Question: I'm trying to transpose table, but I get message that type of column conflicts with other.
This is solution
'''
WITH CTE_Unpivoted as
( select ID, Fields, QuantityValue
from Bikes2 as s
UNPIVOT
(QuantityValue for Fields IN(ProductName, Country, Quantity)
)AS u
)
SELECT Fields, [1],[2],[3],[4],[5],[6],[7]
from CTE_Unpivoted AS u
PIVOT
(SUM(QuantityValue) for ID IN ([1],[2],[3],[4],[5],[6],[7])) AS p
'''
This is data
'''
CREATE TABLE Bikes2
(ID INT PRIMARY KEY IDENTITY,
ProductName VARCHAR(50),
Country VARCHAR(50),
Quantity INT);
INSERT INTO Bikes2 VALUES ('Road Bike', 'USA', 128)
INSERT INTO Bikes2 VALUES ('Road Bike', 'Italy', 64)
INSERT INTO Bikes2 VALUES ('Electric Bike', 'USA', 257)
INSERT INTO Bikes2 VALUES ('Electric Bike', 'Italy', 143)
INSERT INTO Bikes2 VALUES ('Children Bicecle', 'USA', 386)
INSERT INTO Bikes2 VALUES ('Children Bicecle', 'Italy', 52)
INSERT INTO Bikes2 VALUES ('Road Bike', 'USA', 35)
SELECT * FROM Bikes2
'''
How to do this right? Is it possible make it dynamic?
And result smt like this

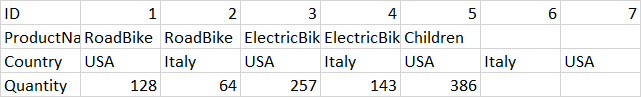
Answer: This type of reformatting is better done in the application layer rather than in the database. Here are two reasons why:
- -
That said, it is possible. Here is one method:
'''
with b as (
select b.*, row_number() over (order by id) as seqnum
from bikes2 b
)
select 'productname',
max(case when seqnum = 1 then productname end),
max(case when seqnum = 2 then productname end),
max(case when seqnum = 3 then productname end),
max(case when seqnum = 4 then productname end),
max(case when seqnum = 5 then productname end),
max(case when seqnum = 6 then productname end),
max(case when seqnum = 7 then productname end)
from b
union all
select 'country',
max(case when seqnum = 1 then country end),
max(case when seqnum = 2 then country end),
max(case when seqnum = 3 then country end),
max(case when seqnum = 4 then country end),
max(case when seqnum = 5 then country end),
max(case when seqnum = 6 then country end),
max(case when seqnum = 7 then country end)
from b
union all
select 'quantity',
max(case when seqnum = 1 then cast(quantity as varchar(255)) end),
max(case when seqnum = 2 then cast(quantity as varchar(255)) end),
max(case when seqnum = 3 then cast(quantity as varchar(255)) end),
max(case when seqnum = 4 then cast(quantity as varchar(255)) end),
max(case when seqnum = 5 then cast(quantity as varchar(255)) end),
max(case when seqnum = 6 then cast(quantity as varchar(255)) end),
max(case when seqnum = 7 then cast(quantity as varchar(255)) end)
from b;
'''
This can be shorted to:
'''
with b as (
select b.*, row_number() over (order by id) as seqnum
from bikes2 b
)
select name,
max(case when seqnum = 1 then val end),
max(case when seqnum = 2 then val end),
max(case when seqnum = 3 then val end),
max(case when seqnum = 4 then val end),
max(case when seqnum = 5 then val end),
max(case when seqnum = 6 then val end),
max(case when seqnum = 7 then val end)
from b cross apply
(values (1, 'productname', productname),
(2, 'country', country),
(3, 'quantity', convert(varchar(255), quantity))
) v(ord, name, val)
group by name, ord
order by ord;
'''
<URL> is a db<>fiddle.